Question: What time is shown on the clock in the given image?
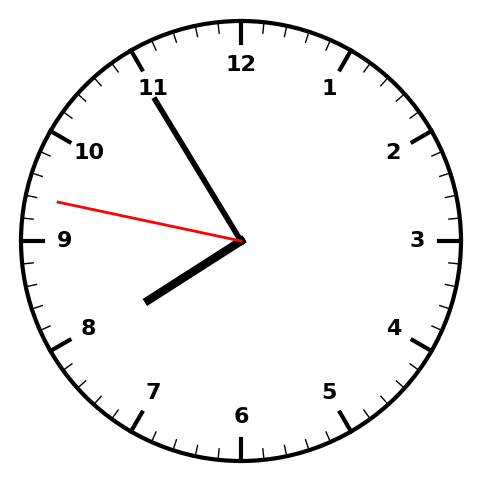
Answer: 07:54:47